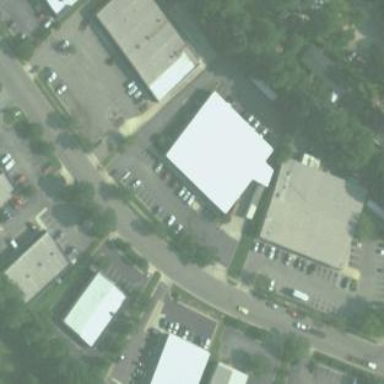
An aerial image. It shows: Commercial building.